Question: I'm using the 'TabControl' class in WPF and I've noticed that the content of each 'TabItem' has a default margin of 4 pixels on all sides.
Sample code:
'''
<Window x:Class="TabControlPadding.Window1"
xmlns="http://schemas.microsoft.com/winfx/2006/xaml/presentation"
xmlns:x="http://schemas.microsoft.com/winfx/2006/xaml"
Title="Window1" Height="300" Width="300">
<Grid>
<TabControl Margin="10">
<TabItem Header="Tab 1">
<Grid Background="Pink"/>
</TabItem>
<TabItem Header="Tab 2">
<Grid Background="LightBlue"/>
</TabItem>
</TabControl>
</Grid>
</Window>
'''
Screenshot:

I'd like to get rid of this margin (reduce it to zero), but or anything heavy like that.
Is there a simple way I can do this in a very targeted manner?
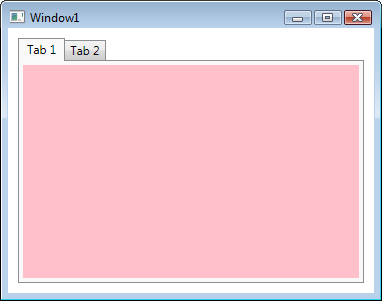
Answer: Just set Padding to zero on the TabControl:
'''
<TabControl Margin="10" Padding="0">
'''
The default style for TabControl sets the Padding to 4 and binds the Margin on the content host to the Padding on the TabControl.